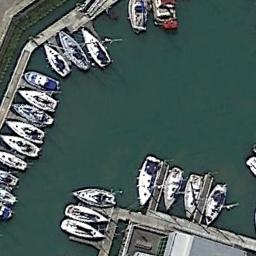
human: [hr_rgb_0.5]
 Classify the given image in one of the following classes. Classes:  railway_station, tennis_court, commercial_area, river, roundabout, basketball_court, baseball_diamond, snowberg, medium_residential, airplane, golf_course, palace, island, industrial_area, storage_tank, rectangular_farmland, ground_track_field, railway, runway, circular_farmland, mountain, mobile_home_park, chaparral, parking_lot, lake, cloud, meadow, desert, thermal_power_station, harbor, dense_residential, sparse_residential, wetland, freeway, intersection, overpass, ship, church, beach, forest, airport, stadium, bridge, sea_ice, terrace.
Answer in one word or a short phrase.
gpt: harbor